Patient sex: M
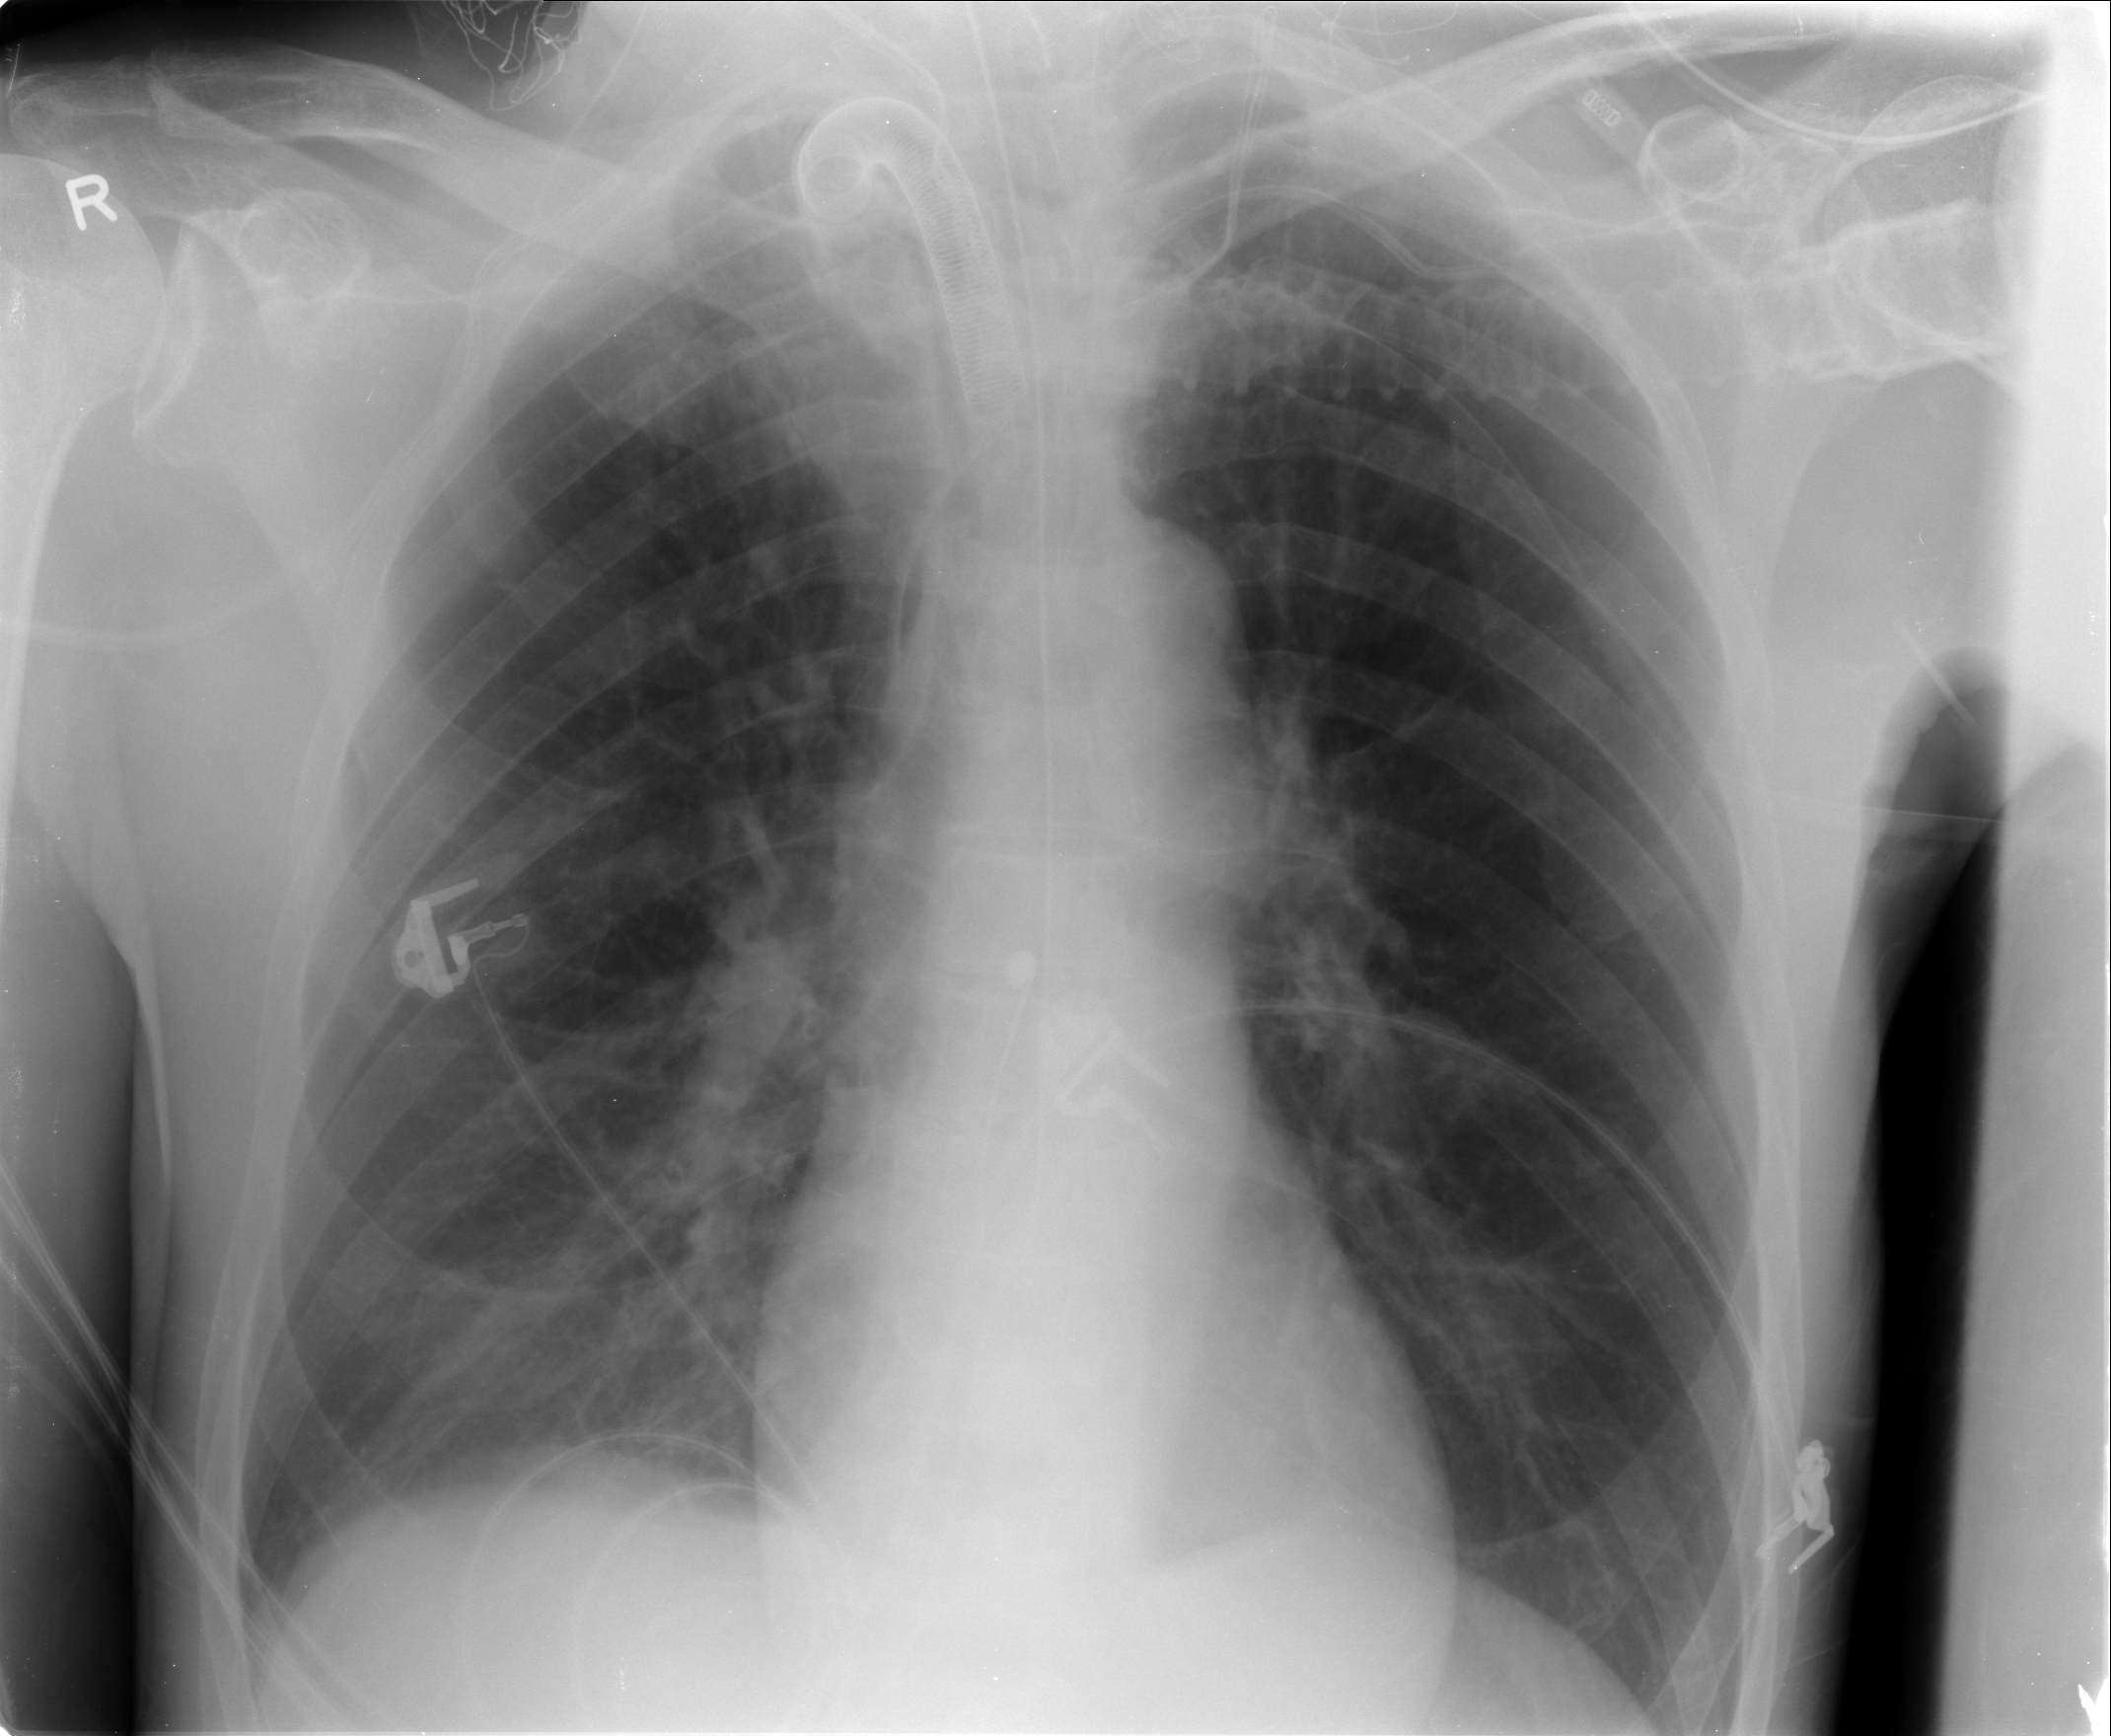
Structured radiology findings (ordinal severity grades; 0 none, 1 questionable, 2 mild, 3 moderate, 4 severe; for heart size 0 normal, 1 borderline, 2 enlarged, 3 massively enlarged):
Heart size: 0
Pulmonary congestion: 0
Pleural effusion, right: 0
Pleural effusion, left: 0
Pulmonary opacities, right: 0
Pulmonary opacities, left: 0
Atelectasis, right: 2
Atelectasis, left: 2